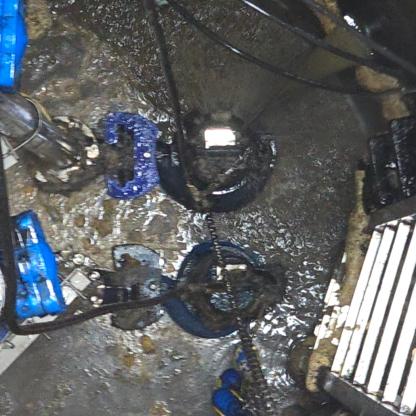
Klasa: inne